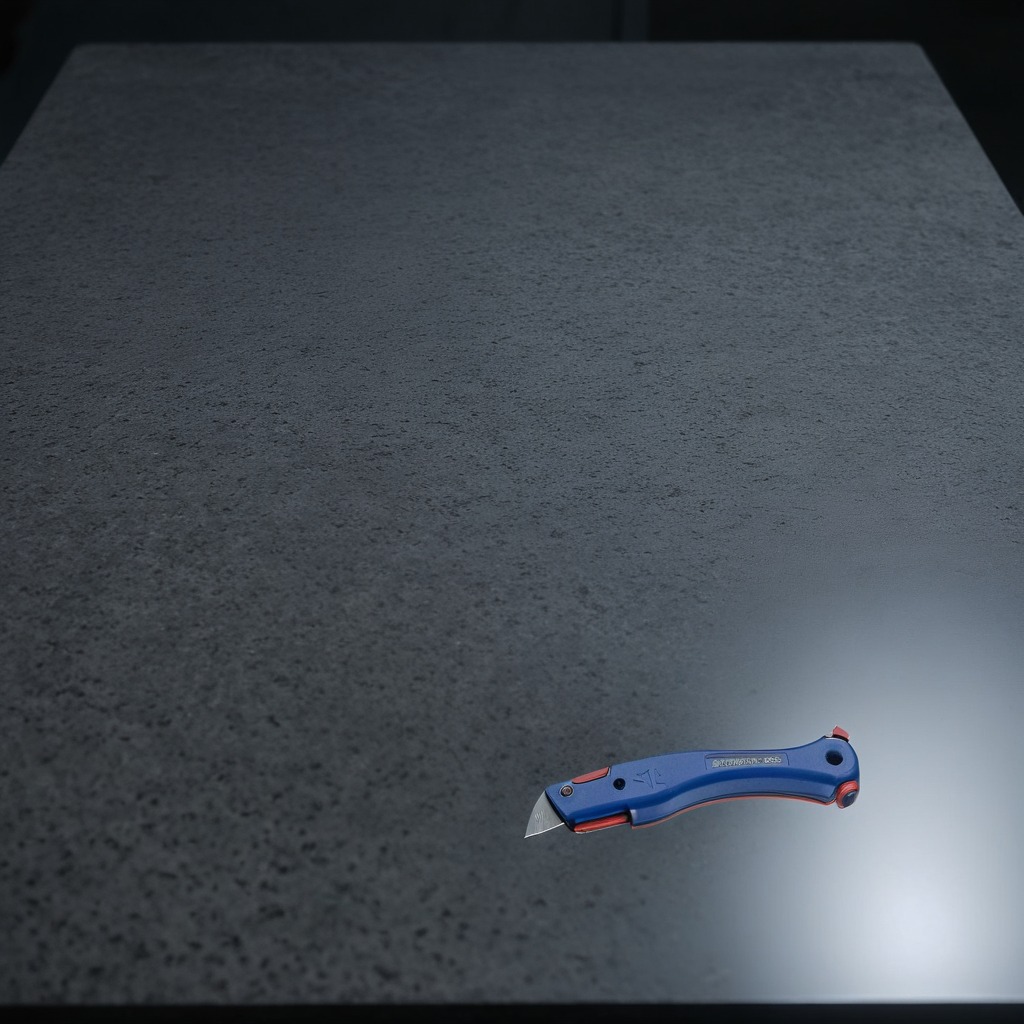
A utility knife is lying on the clean granite table inside a workshop at night.